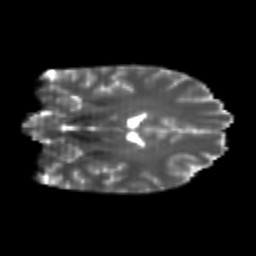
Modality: T2w
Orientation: coronal
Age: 20
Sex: female
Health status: healthy
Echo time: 0.074 s